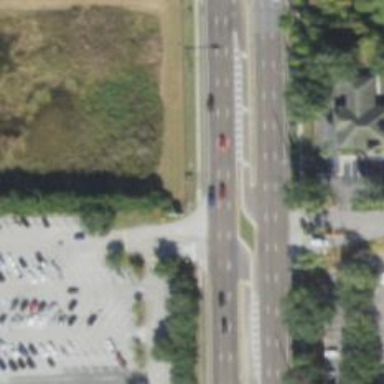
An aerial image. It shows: Primary link highway with asphalt surface.